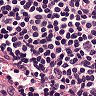
Metastatic tissue present: no